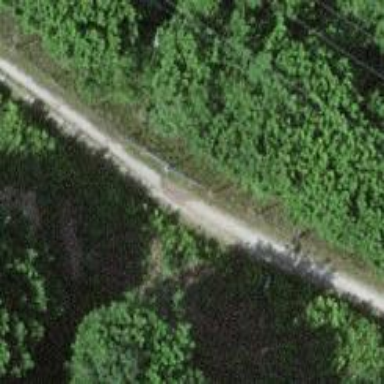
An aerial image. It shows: Path surfaced with fine gravel.